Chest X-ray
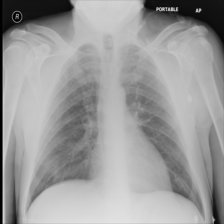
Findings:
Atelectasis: negative
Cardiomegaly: negative
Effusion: negative
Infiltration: negative
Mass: negative
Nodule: negative
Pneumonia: negative
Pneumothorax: negative
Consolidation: negative
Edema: negative
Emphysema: negative
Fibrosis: negative
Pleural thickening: negative
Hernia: negative